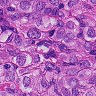
Metastatic tissue present: yes